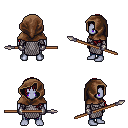
a pixel art fantasy rpg character, male body template, dark elf, purple skin, chain mail, magenta pants, brunette left-swept hairstyle, cloth hood, metal gloves, spear, four views (front, back, left, right), 2x2 character sprite sheet, small pixel art, hard edges, no anti-aliasing